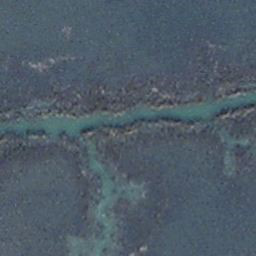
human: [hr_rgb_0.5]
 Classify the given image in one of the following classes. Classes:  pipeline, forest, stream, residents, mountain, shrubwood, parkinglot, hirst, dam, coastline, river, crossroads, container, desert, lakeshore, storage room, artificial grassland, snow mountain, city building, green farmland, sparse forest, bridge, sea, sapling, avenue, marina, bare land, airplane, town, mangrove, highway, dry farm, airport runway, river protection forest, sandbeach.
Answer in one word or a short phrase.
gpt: stream